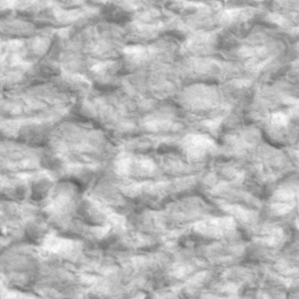
Label: non_frost